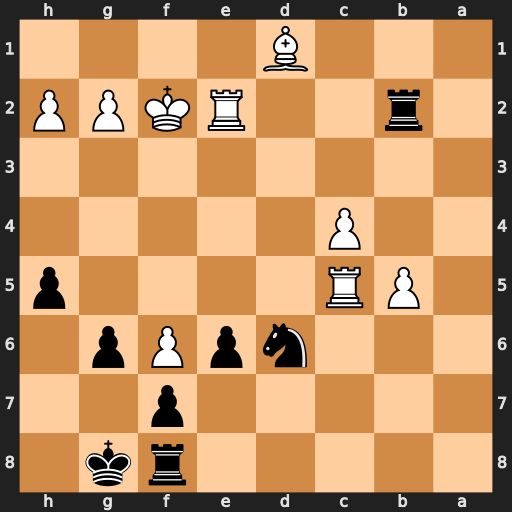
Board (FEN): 5rk1/5p2/3npPp1/1PR4p/2P5/8/1r2RKPP/3B4
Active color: b
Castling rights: -
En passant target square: -
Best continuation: Ne4+ Ke3 Rxe2+ Bxe2 Nxc5